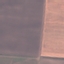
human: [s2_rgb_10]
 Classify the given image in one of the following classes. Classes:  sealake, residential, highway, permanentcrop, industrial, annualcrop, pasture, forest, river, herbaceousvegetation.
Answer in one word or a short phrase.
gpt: AnnualCrop